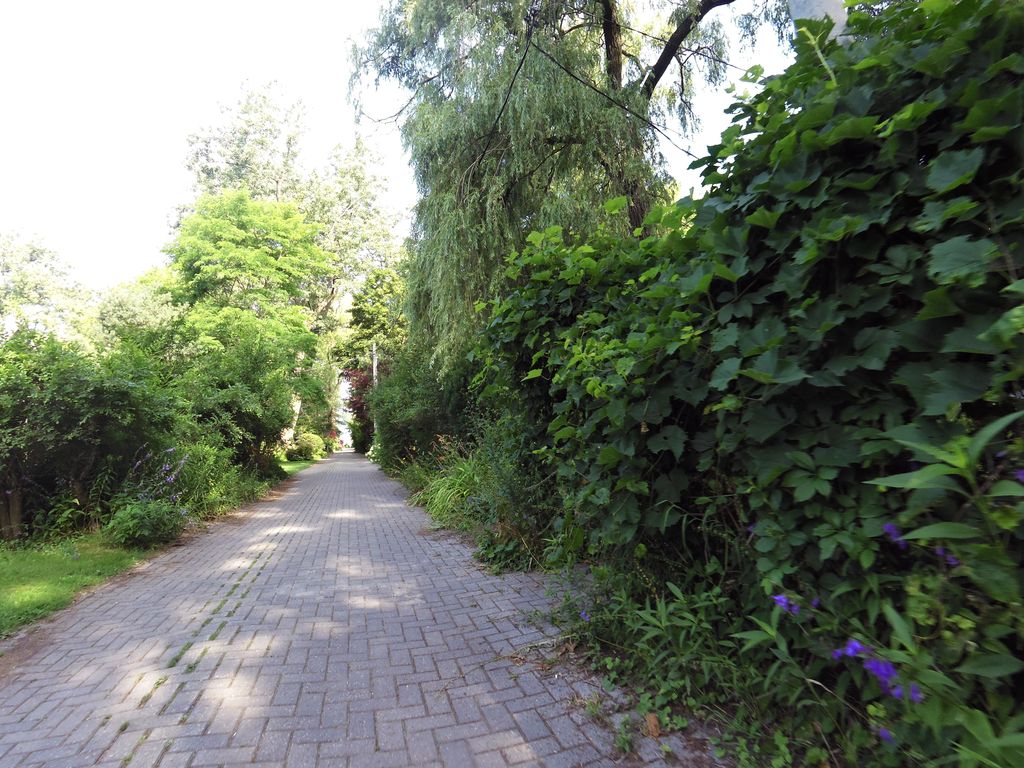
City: toronto